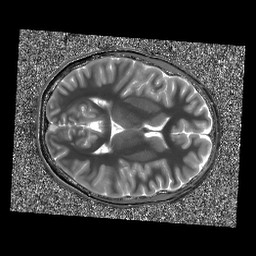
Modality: T1map
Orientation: axial
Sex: female
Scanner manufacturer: siemens
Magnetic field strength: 3 T
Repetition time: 5 s
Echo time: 0.00355 s